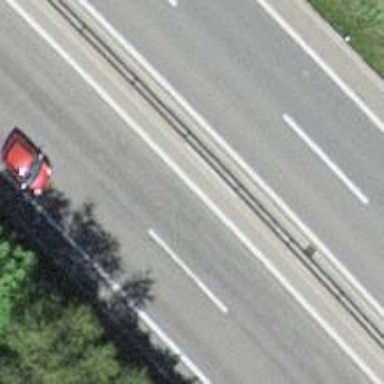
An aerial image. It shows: View of motorway.